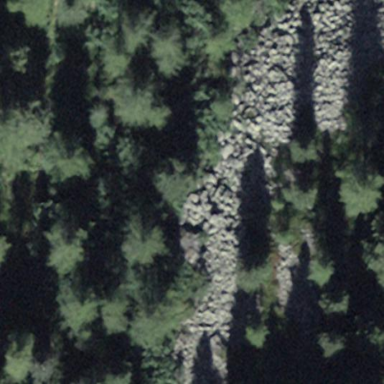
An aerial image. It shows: Natural scree.